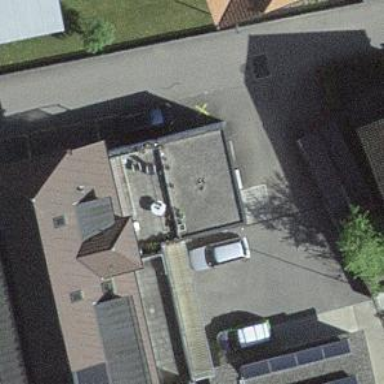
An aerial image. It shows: Garage.